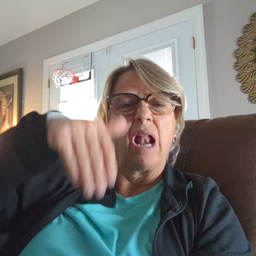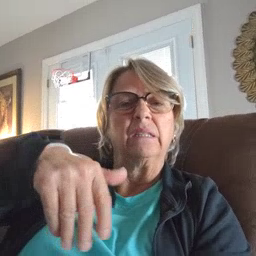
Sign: night